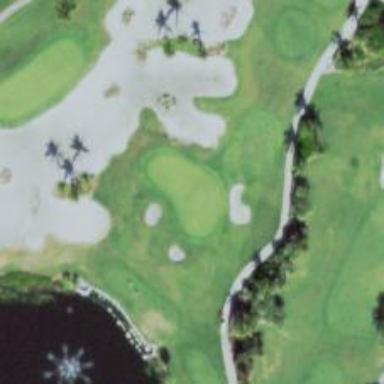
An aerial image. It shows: View of golf hole.